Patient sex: M
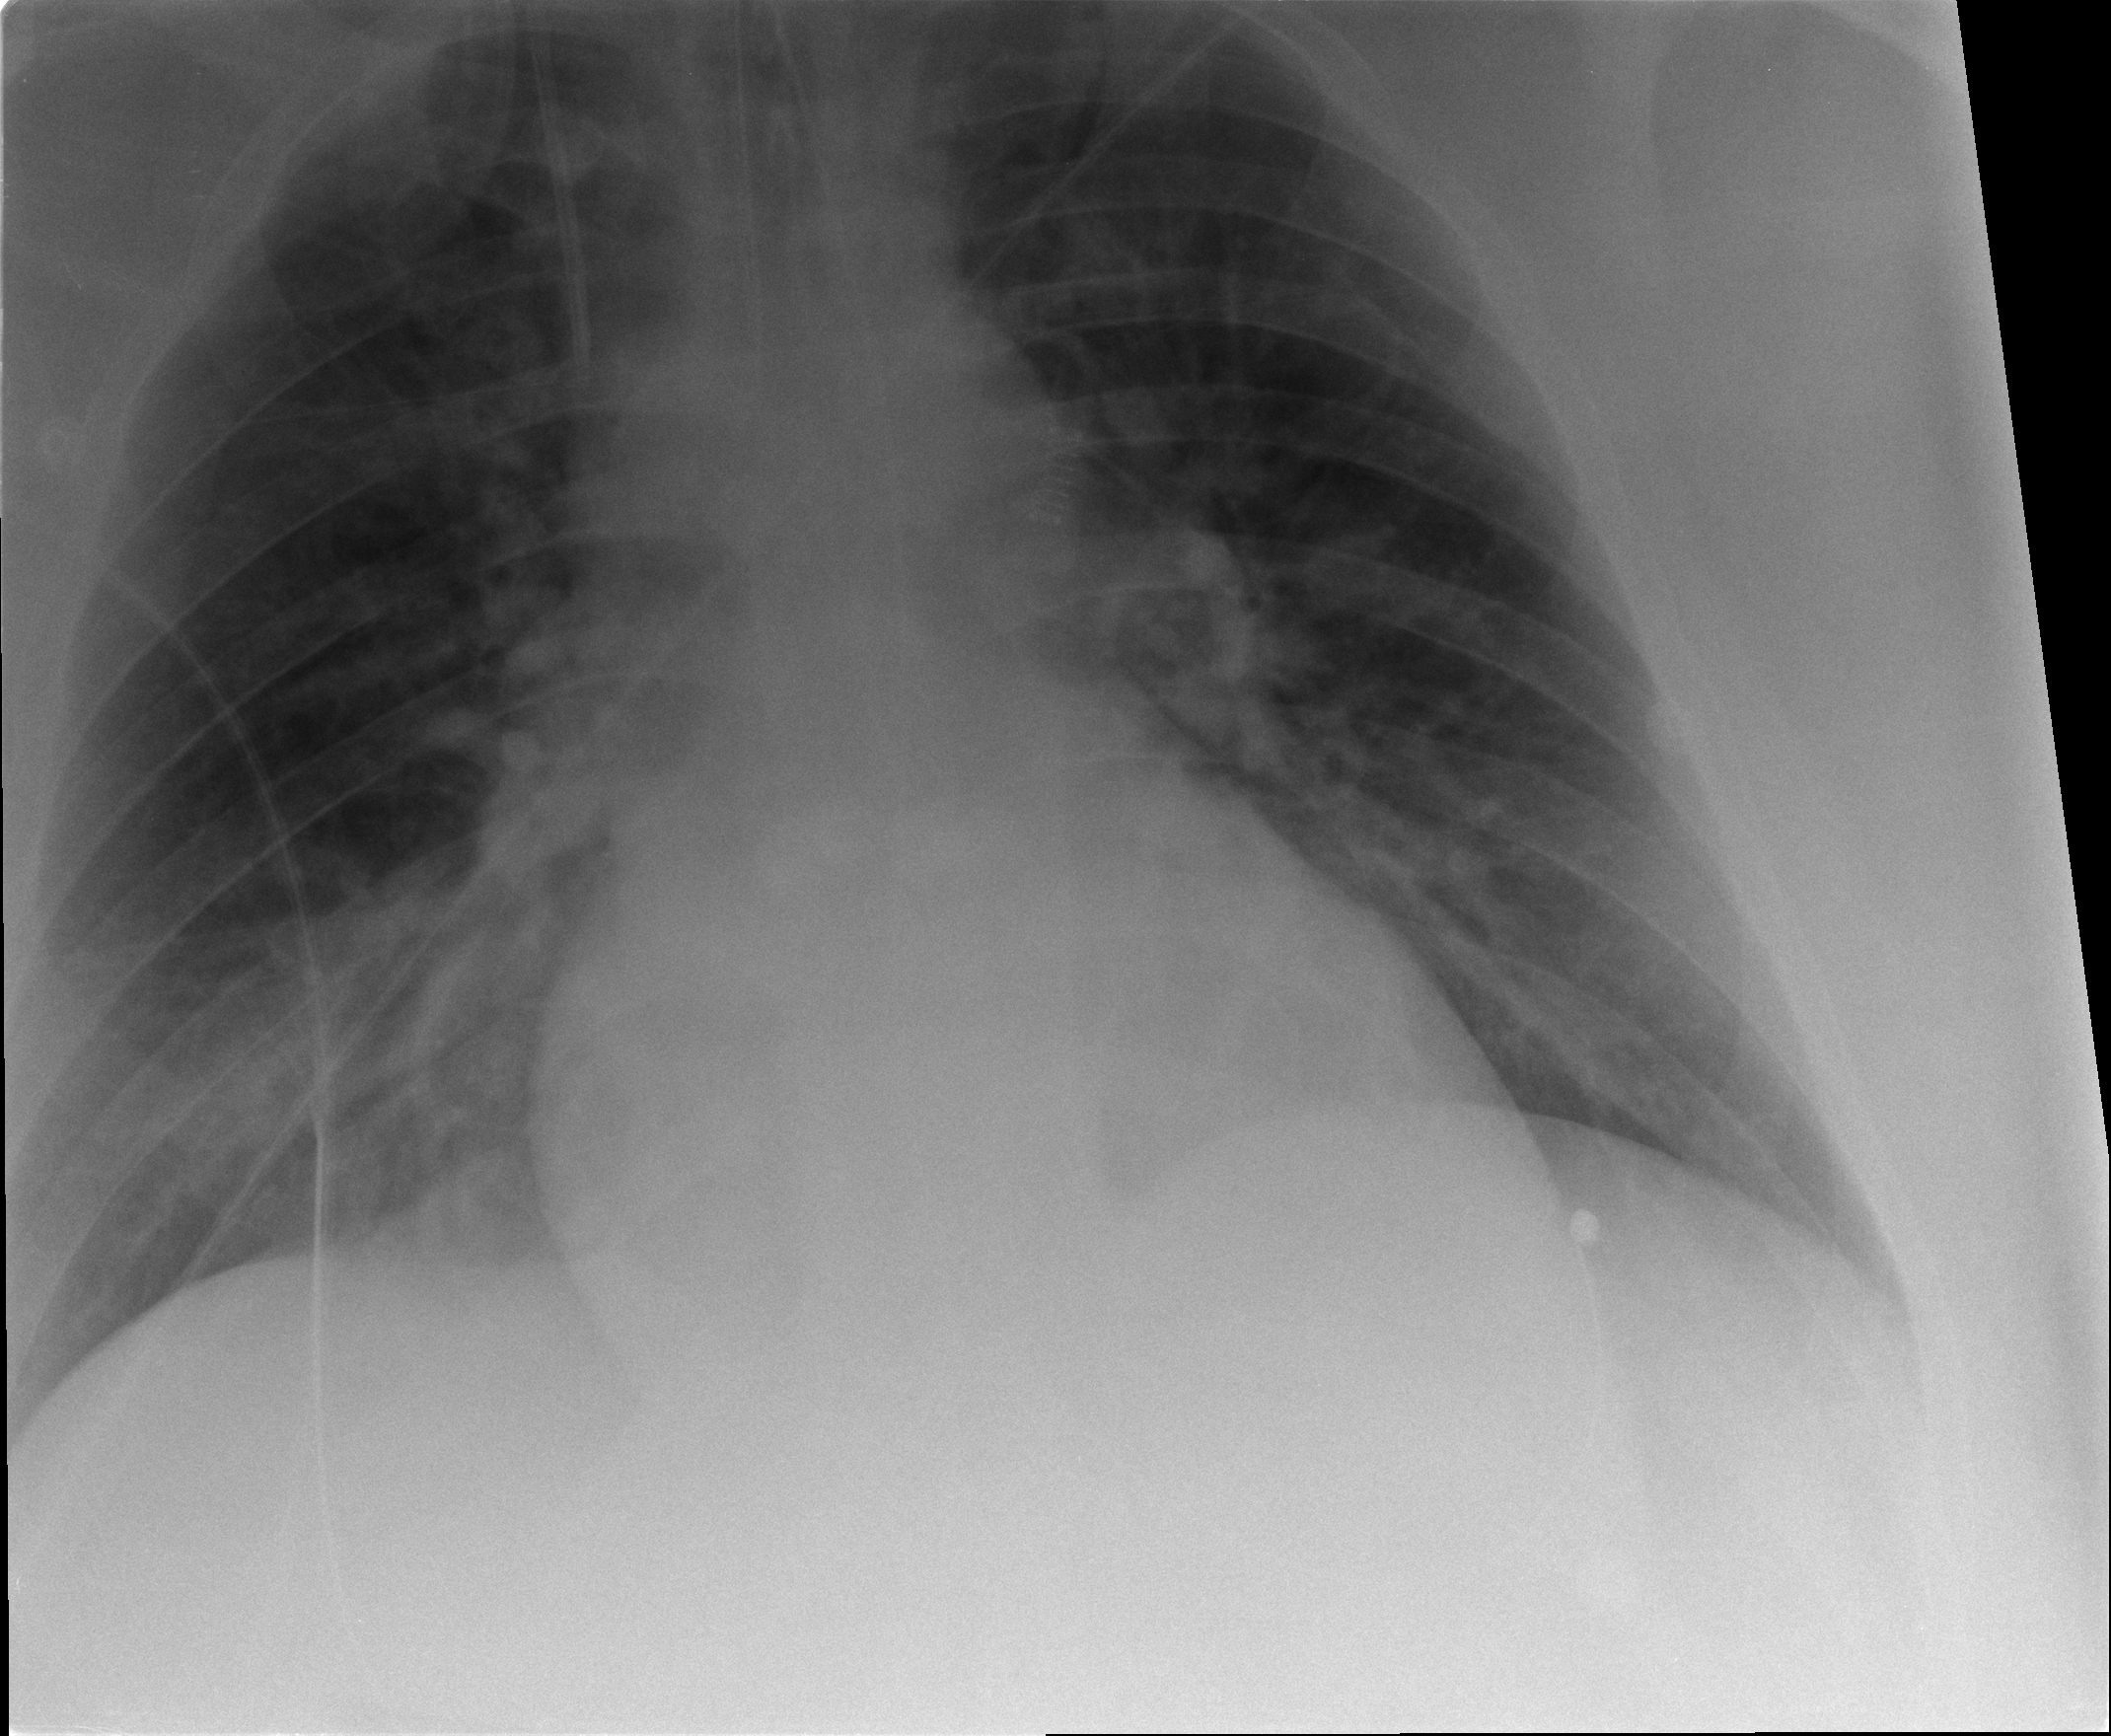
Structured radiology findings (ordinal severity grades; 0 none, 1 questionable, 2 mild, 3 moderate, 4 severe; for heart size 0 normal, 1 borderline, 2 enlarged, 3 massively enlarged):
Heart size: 2
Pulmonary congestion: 2
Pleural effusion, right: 0
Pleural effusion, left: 0
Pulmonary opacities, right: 0
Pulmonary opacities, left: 0
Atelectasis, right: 2
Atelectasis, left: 0